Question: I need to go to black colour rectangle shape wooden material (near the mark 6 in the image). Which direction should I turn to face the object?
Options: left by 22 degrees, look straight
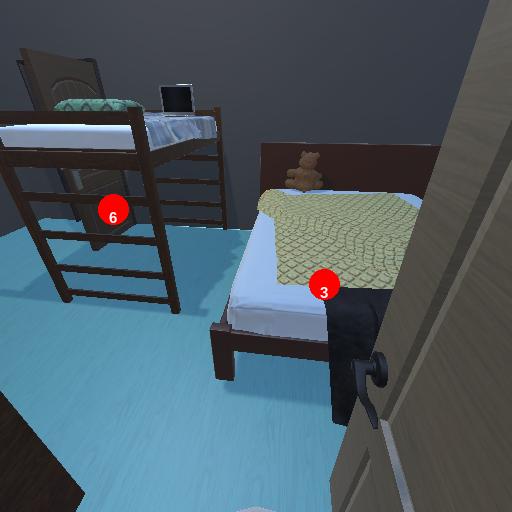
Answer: left by 22 degrees